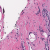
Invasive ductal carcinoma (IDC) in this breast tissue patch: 0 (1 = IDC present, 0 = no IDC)